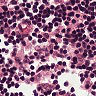
Metastatic tissue present: no